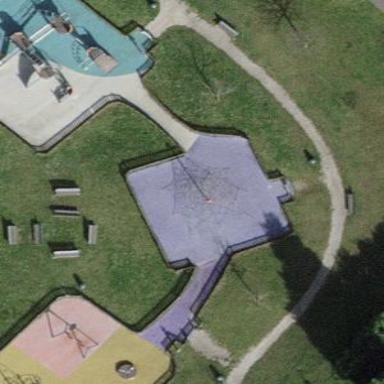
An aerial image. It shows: Playground featuring climbing frame.